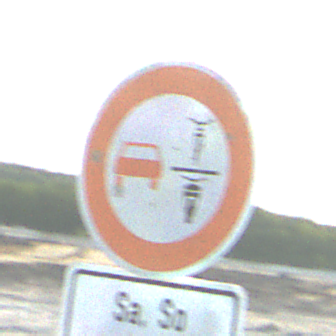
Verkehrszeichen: VerbotUeberholenEinspurigeFahrzeuge
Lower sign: ZeitangabenMitBeschraenkungAufWochentage9
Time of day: SunriseSunset
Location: Outdoor (Beach)
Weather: Clear
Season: NotSpecified
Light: Natural